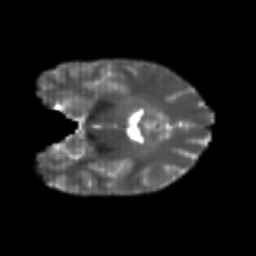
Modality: T2w
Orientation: coronal
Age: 20
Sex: female
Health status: healthy
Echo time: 0.074 s